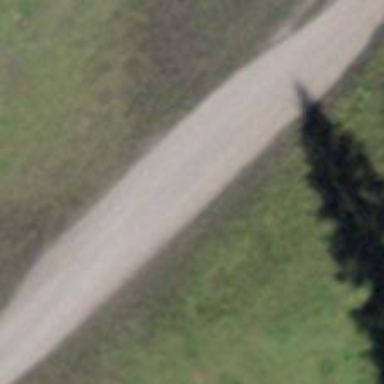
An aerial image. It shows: Passing place on the road.